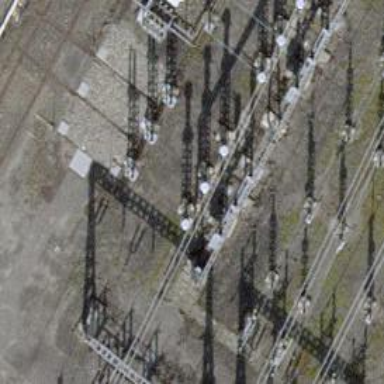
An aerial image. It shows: Switch for power supply.